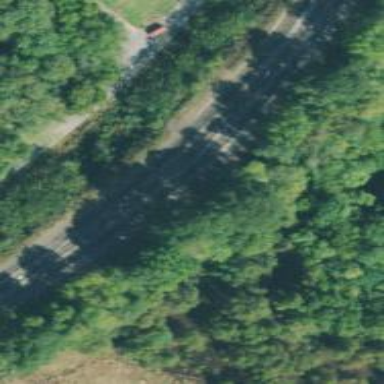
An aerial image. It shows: Railway track.